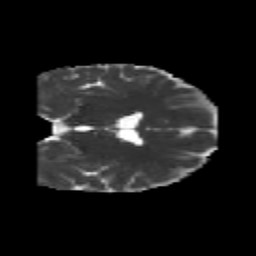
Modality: MD
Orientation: coronal
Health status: healthy
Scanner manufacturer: philips
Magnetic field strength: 3 T
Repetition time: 6.964 s
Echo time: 0.092 s